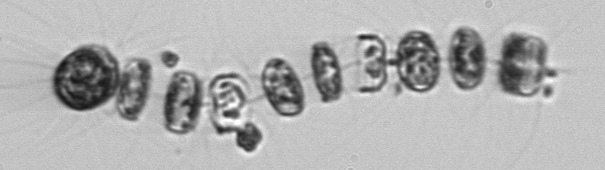
Label: Thalassiosira